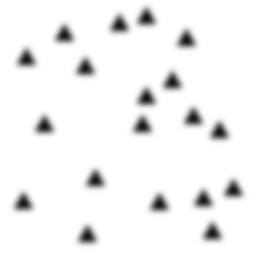
Squares: 0
Triangles: 19
Stars: 0
Total shapes: 19